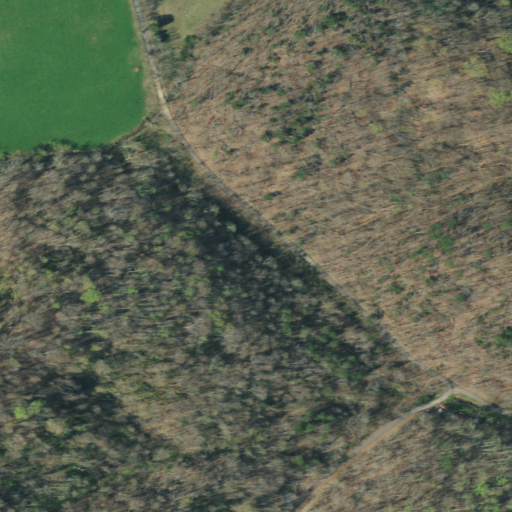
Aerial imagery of gap in Tennessee named Ward Gap containing deciduous forest, open development, pasture, mixed forest, and low intensity development